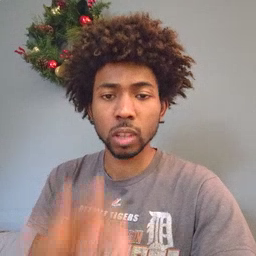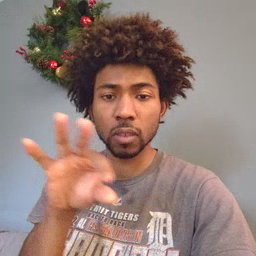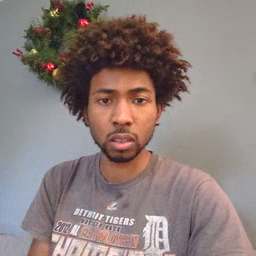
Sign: frenchfries